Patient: sex F, age 31
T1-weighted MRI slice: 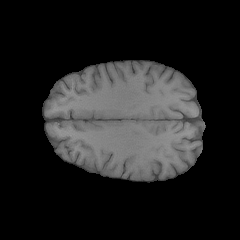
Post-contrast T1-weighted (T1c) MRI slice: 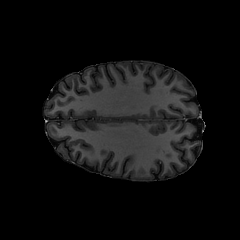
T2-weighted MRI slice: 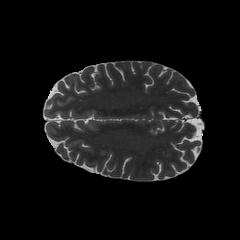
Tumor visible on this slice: no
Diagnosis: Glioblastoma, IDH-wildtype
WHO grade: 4